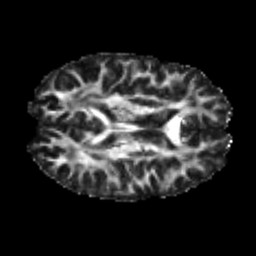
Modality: FA
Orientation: axial
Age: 23
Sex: male
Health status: healthy
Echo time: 0.074 s